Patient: sex M, age 60
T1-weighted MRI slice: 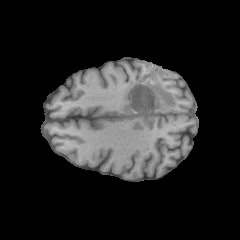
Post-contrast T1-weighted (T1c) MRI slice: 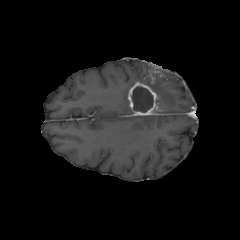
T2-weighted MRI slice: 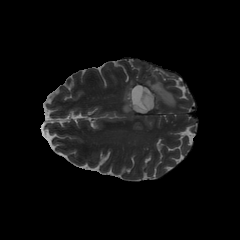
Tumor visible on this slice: yes
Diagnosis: Glioblastoma, IDH-wildtype
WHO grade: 4